Aerial crown-view tile of a tropical tree (Barro Colorado Island, Panama), acquired 20241014:
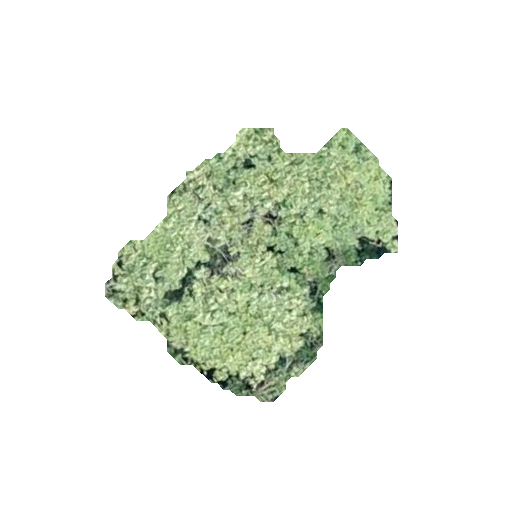
Species: Tabebuia rosea
GBIF accepted scientific name: Tabebuia rosea
Crown area: 74.135 m²